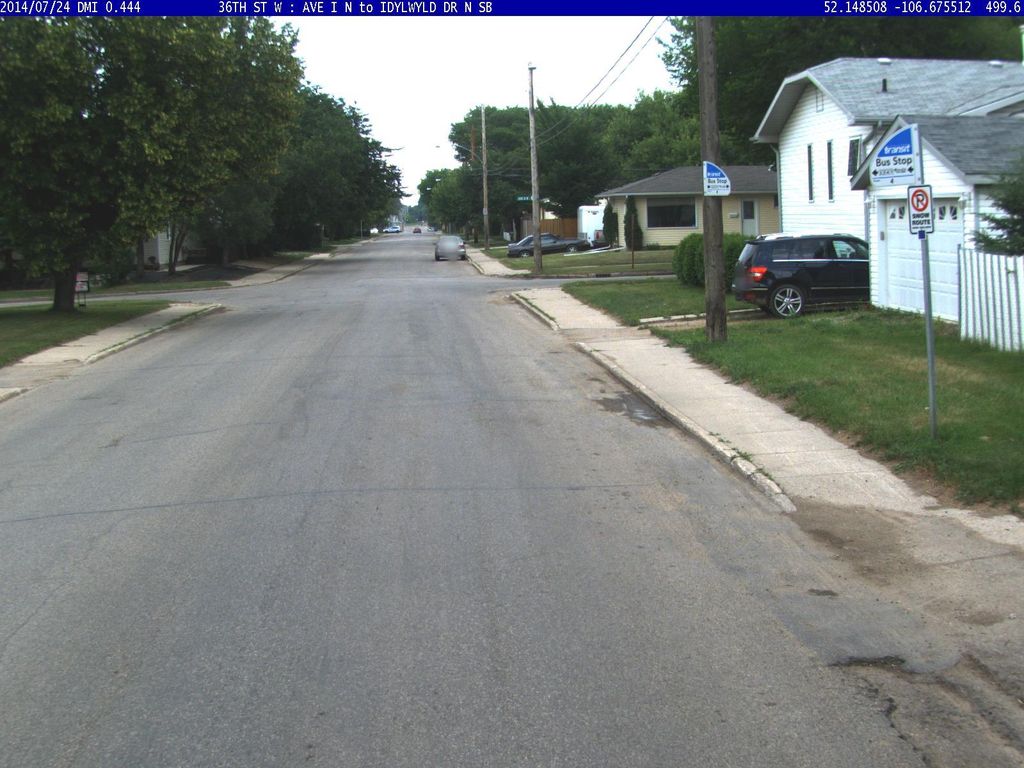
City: saskatoon